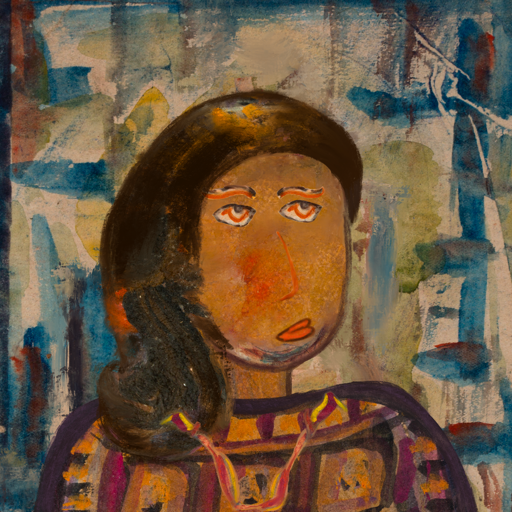
Background: Orphan, Head And Neck Side: Pipe, Face Side: Experience, Bust: Doll, Hair Side: Gypsy_Queen, Head Accessory: Blank, Second Necklace: Gypsy_Mother_1, Necklace: Blank, Baby: Blank